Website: macys
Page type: gifting
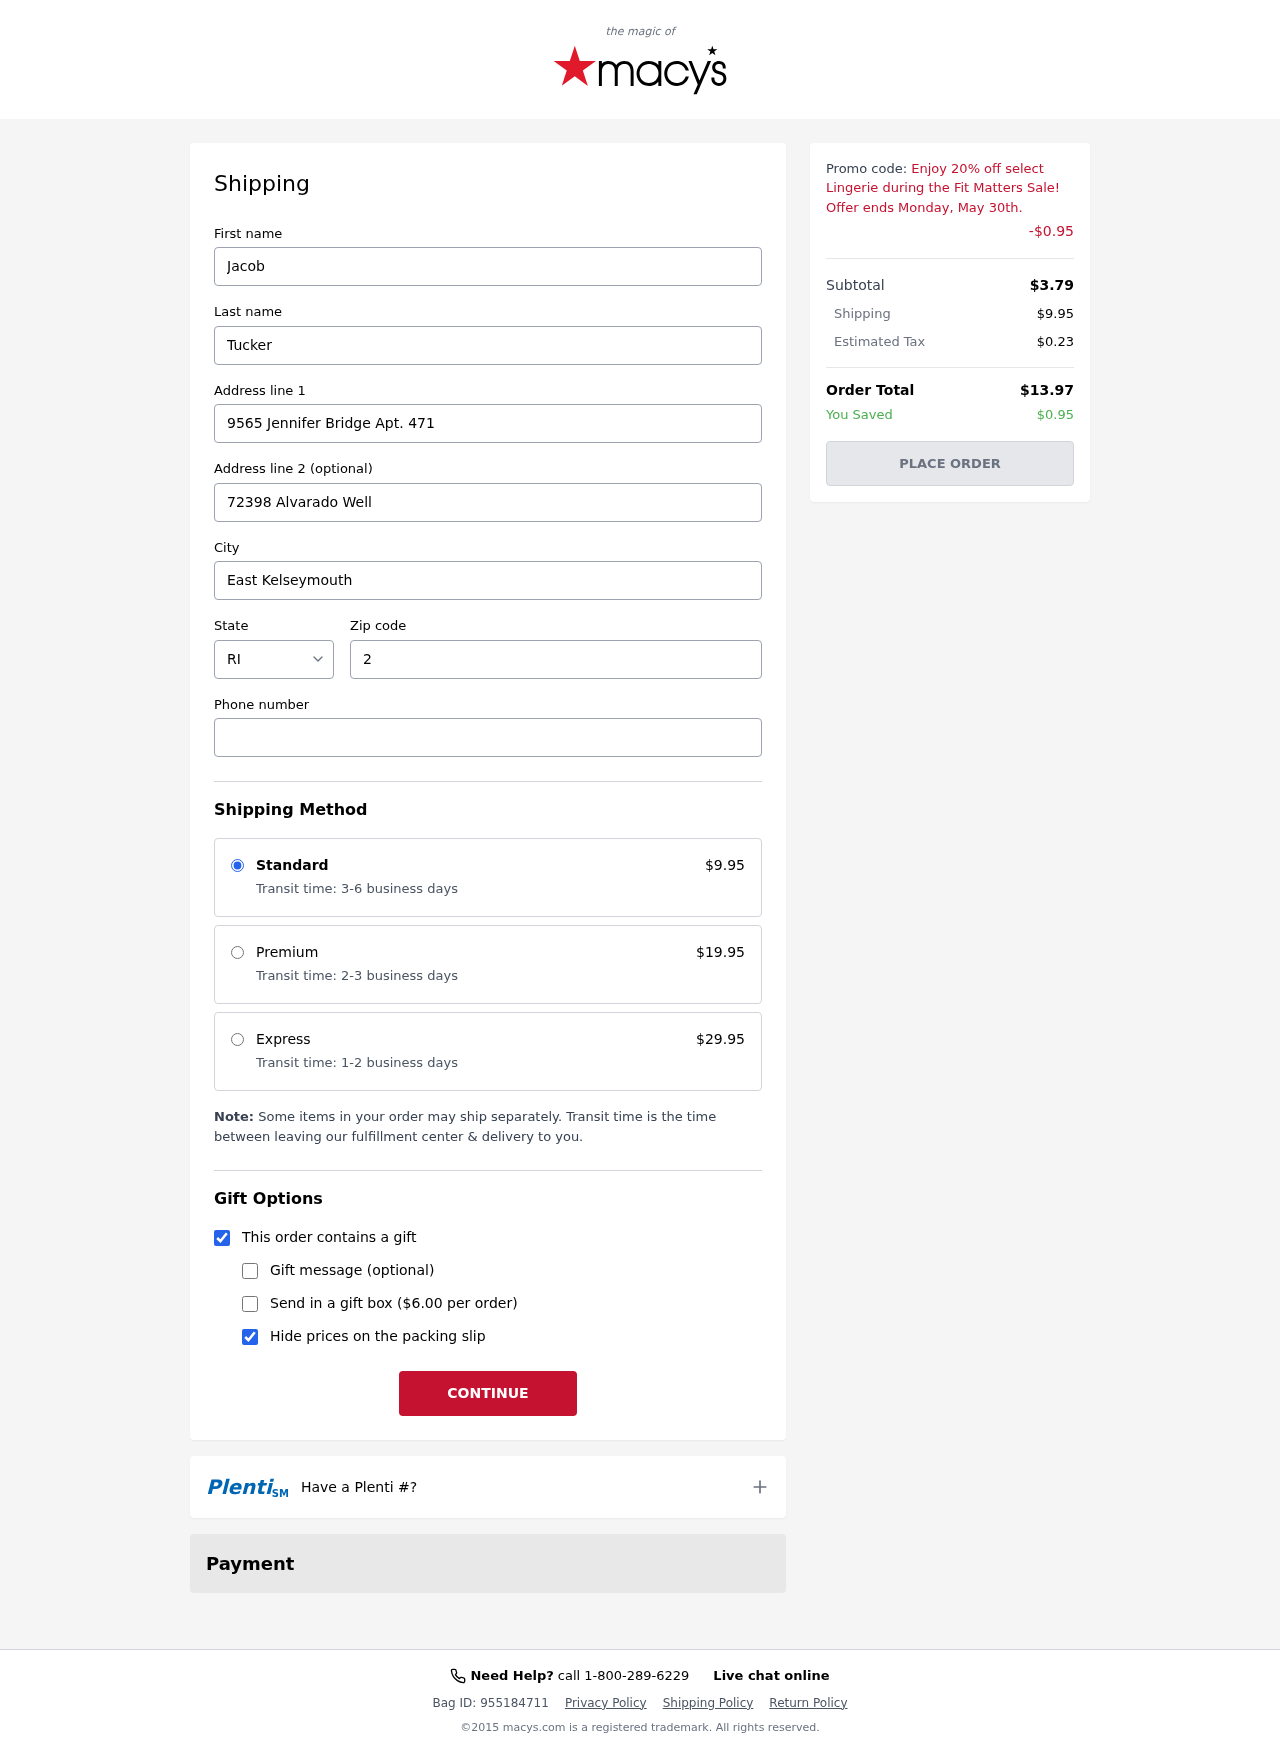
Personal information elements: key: PII_CITY
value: East Kelseymouth
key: PII_FIRSTNAME
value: Jacob
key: PII_LASTNAME
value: Tucker
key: PII_PHONE
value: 3806531345
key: PII_POSTCODE
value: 20471
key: PII_STATE_ABBR
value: RI
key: PII_STREET
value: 9565 Jennifer Bridge Apt. 471
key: PII_STREET2
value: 72398 Alvarado Well
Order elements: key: ORDER_SHIPPING_COST
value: $9.95
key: ORDER_DISCOUNT
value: -$0.95
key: ORDER_SUBTOTAL
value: $3.79
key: ORDER_TAX
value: $0.23
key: ORDER_TOTAL
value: $13.97
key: ORDER_SAVINGS
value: $0.95